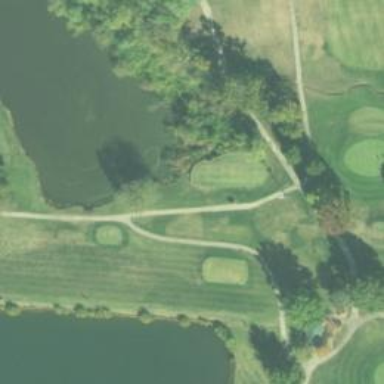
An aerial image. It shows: Golf cartpath that is also road path.